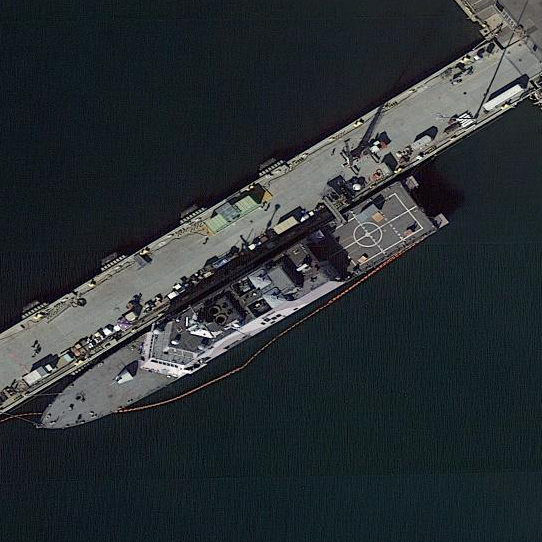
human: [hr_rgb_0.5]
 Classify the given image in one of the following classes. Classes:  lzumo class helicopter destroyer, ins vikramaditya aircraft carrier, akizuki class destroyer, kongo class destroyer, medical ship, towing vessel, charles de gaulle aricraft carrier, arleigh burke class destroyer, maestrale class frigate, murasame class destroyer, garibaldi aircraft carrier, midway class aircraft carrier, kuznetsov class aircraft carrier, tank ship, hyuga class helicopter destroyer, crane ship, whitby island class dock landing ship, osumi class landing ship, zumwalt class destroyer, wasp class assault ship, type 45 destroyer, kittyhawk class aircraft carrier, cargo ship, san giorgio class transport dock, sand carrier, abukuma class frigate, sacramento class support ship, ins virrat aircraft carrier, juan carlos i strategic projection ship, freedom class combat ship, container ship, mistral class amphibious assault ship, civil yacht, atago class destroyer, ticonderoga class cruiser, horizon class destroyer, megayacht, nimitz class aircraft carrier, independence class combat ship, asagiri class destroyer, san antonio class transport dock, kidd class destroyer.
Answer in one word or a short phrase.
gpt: Freedom class combat ship